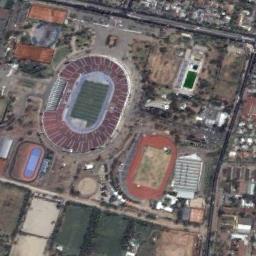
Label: stadium